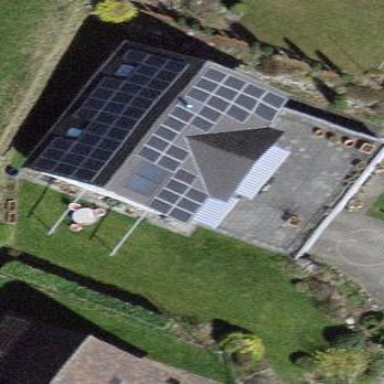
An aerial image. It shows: Solar power generator utilizing photovoltaic technology with solar photovoltaic panels.